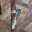
Label: 7